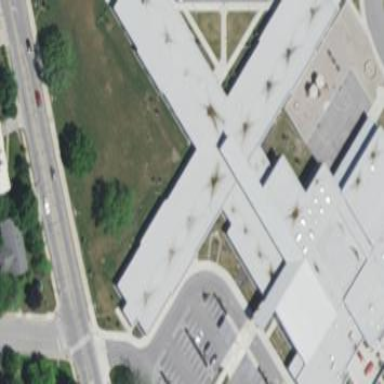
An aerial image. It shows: School building.